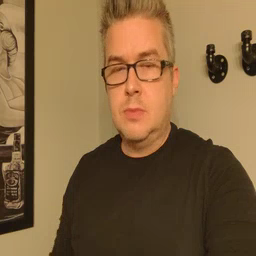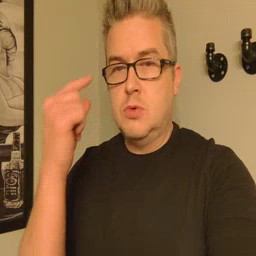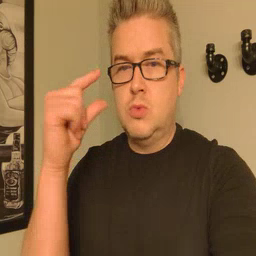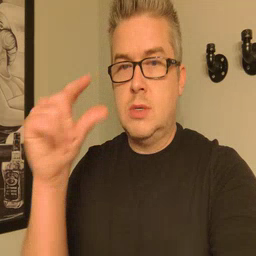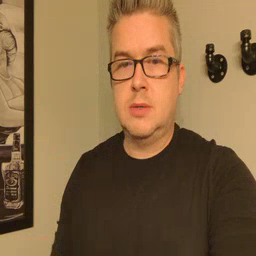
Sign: green